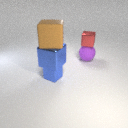
large brown rubber cube above small blue metal cube